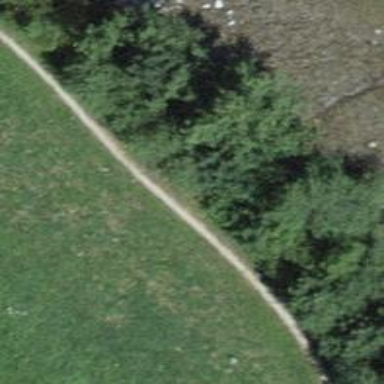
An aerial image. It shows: Compacted path with excellent trail visibility.